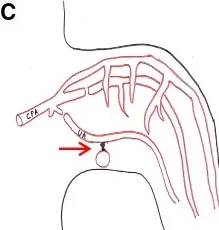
(C) Schematic diagram showing obliteration of tract following USG guided compression. USG, ultrasound.
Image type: radiology (x_ray)